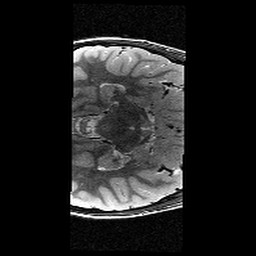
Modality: T2w
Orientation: axial
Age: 11
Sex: male
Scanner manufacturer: siemens
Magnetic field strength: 3 T
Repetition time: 9.23 s
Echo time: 0.067 s